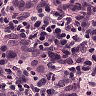
Metastatic tissue present: yes